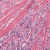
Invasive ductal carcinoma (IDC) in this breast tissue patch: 1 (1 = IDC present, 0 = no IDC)